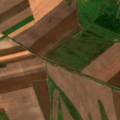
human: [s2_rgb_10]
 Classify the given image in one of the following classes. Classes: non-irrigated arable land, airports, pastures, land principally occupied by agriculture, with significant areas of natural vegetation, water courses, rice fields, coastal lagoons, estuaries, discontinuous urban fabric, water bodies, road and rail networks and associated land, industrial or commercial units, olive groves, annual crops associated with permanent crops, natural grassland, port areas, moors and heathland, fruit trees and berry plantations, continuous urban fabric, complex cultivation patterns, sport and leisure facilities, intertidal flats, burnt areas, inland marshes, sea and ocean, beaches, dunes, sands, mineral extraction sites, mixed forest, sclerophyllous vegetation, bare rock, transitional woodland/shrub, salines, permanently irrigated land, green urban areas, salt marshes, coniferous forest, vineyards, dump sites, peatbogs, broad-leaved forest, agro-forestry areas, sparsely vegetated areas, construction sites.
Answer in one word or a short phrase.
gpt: non-irrigated arable land, pastures, land principally occupied by agriculture, with significant areas of natural vegetation